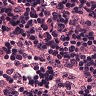
Metastatic tissue present: no